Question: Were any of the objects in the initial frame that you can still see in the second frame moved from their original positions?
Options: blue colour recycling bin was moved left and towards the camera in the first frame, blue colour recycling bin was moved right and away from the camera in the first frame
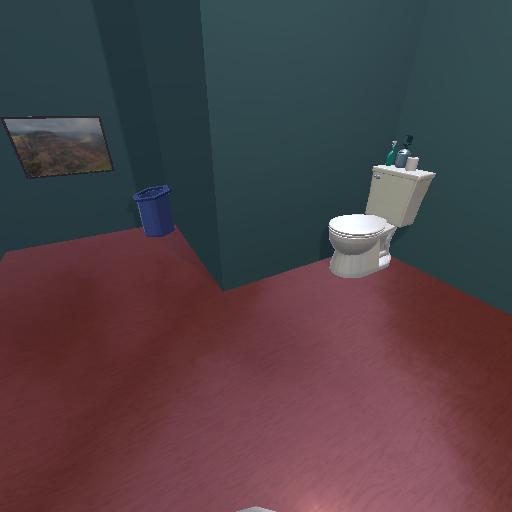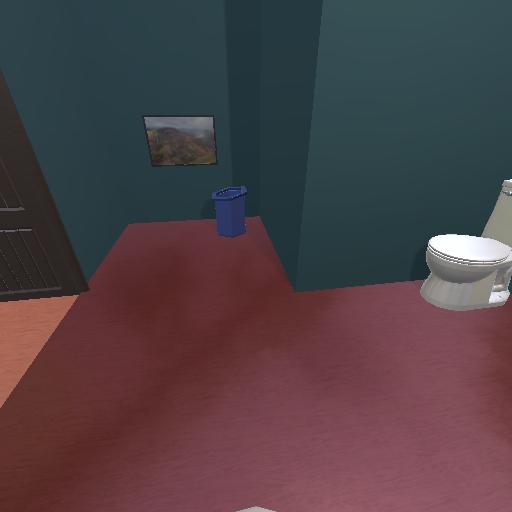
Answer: blue colour recycling bin was moved left and towards the camera in the first frame